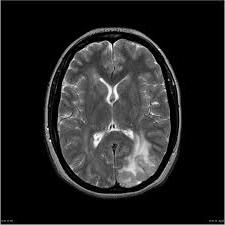
Label: notumor